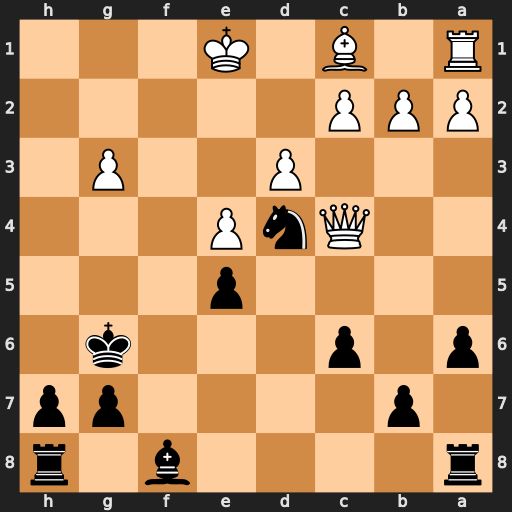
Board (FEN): r4b1r/1p4pp/p1p3k1/4p3/2QnP3/3P2P1/PPP5/R1B1K3
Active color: b
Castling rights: Q
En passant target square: -
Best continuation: b5 Qc3 Bb4 Qxb4 Nxc2+ Kd2 Nxb4